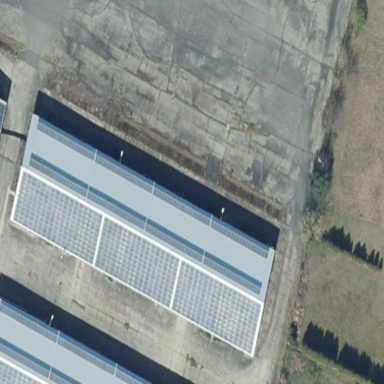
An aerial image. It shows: Gabled grey roof on farm auxiliary building. The roof is oriented along the length of the structure.